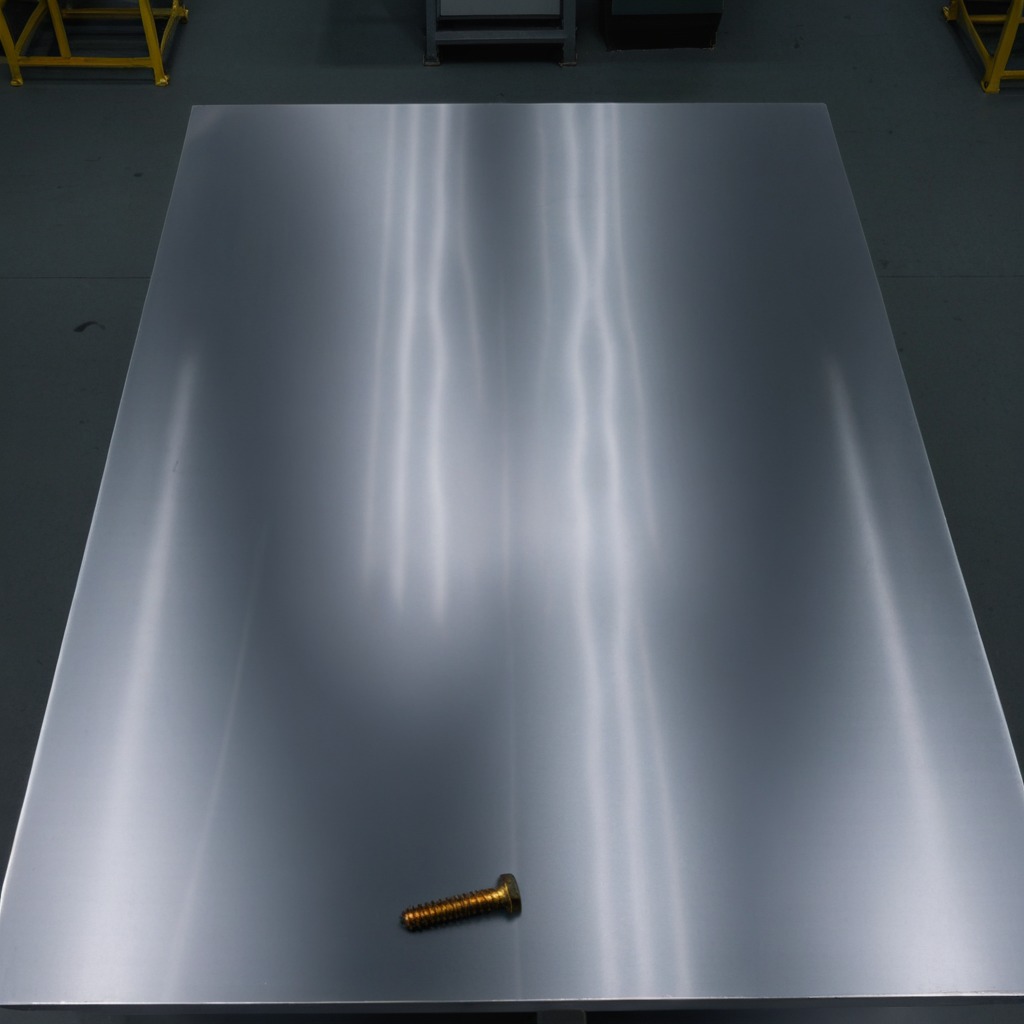
A metal screw is lying on a clean empty table in a basement in the evening.